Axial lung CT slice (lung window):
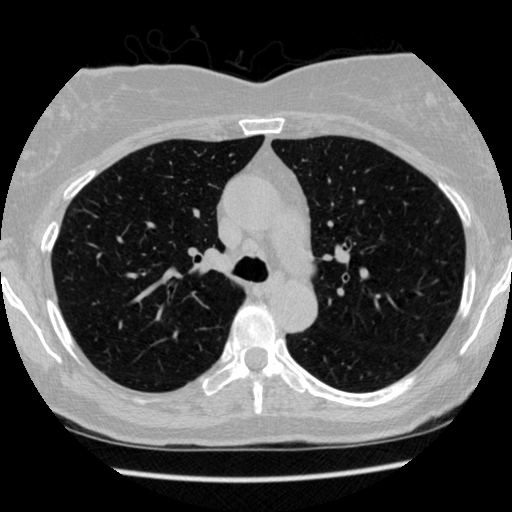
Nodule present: no